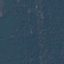
Land use / land cover class: Forest